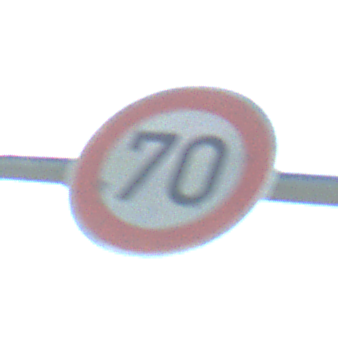
Verkehrszeichen: Geschwindigkeit70
Umgebung: Outdoor, Nature
Tageszeit: Midday
Wetter: Clear
Licht: Natural
Jahreszeit: NotSpecified
Kontrast: HighContrast